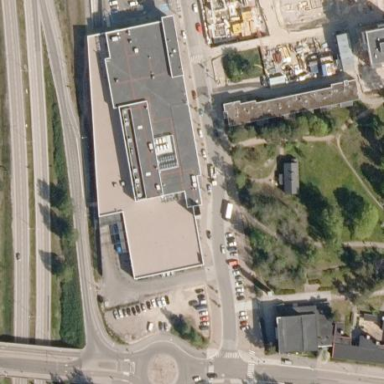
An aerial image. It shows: Parking area.